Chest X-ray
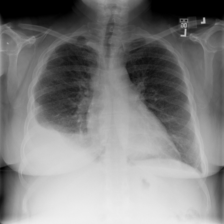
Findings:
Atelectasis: negative
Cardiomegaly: negative
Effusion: positive
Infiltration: negative
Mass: negative
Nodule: negative
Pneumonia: negative
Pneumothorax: negative
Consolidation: negative
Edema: negative
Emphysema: negative
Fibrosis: negative
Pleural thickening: negative
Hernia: negative